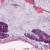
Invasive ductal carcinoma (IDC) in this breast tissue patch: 1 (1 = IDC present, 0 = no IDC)